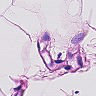
Metastatic tissue present: no